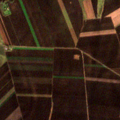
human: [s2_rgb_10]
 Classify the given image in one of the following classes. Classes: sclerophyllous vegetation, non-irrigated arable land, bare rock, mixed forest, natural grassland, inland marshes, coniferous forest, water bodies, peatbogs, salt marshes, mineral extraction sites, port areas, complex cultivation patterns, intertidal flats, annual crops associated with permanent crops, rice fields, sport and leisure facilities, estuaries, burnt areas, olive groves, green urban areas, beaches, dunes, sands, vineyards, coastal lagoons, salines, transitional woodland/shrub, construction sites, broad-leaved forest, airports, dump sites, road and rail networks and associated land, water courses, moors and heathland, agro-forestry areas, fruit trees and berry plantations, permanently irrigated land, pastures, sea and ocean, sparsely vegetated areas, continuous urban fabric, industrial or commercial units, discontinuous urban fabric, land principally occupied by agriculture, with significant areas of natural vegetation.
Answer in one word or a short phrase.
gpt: non-irrigated arable land